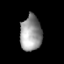
Tissue: prostate
Cell type: B cells
Senescence score: 0.6915
Nuclear area (px): 738
Mean DAPI intensity: 153.339